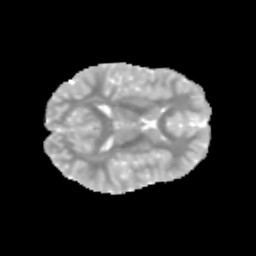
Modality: MD
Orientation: axial
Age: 9
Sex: female
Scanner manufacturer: siemens
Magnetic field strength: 3 T
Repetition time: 3.8 s
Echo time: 0.07 s